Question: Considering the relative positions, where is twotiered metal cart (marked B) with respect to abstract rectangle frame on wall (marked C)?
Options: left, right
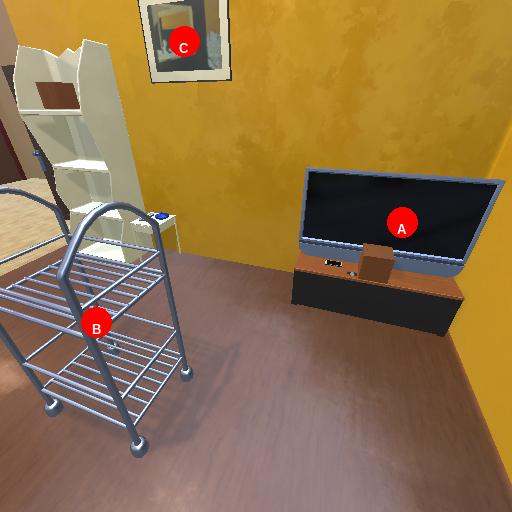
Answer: left